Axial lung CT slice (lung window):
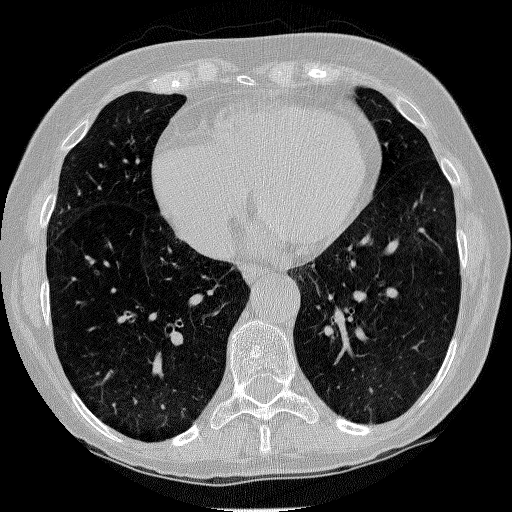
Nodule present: no